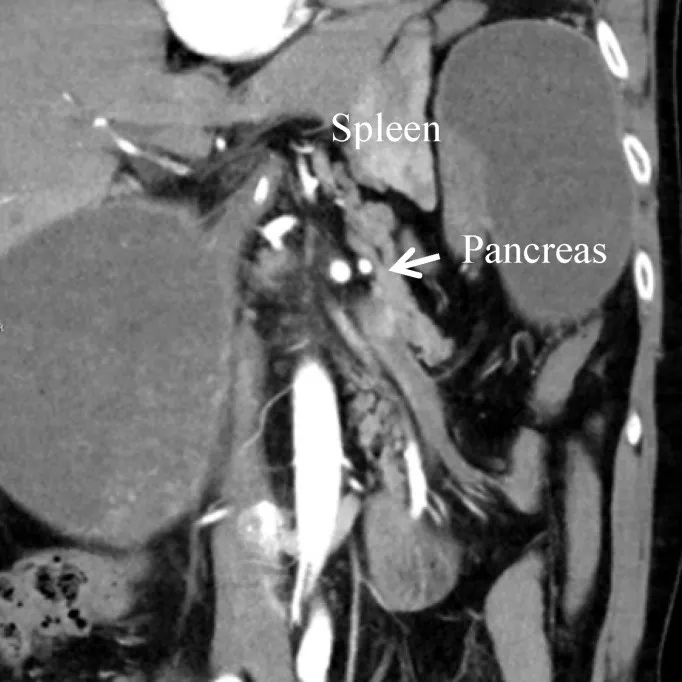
CT scan: spleen and pancreas tail shifted medially.
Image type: radiology (ct)